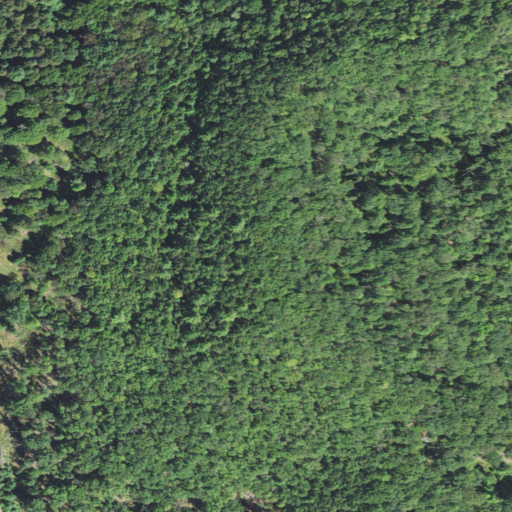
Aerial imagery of mountain in West Virginia named Teaberry Hill containing mixed forest, deciduous forest, shrub, and pasture